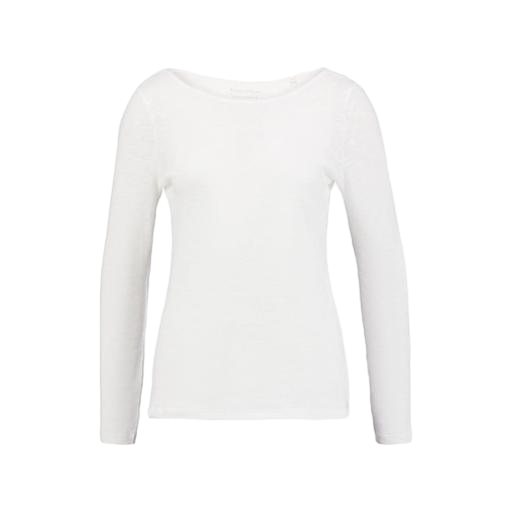
white long sleeve slub tee, white petite boat-neck t-shirt only macy, white long-sleeve top, white background